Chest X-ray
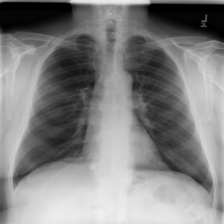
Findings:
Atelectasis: negative
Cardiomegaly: negative
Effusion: negative
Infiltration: negative
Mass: negative
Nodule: negative
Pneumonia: negative
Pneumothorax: negative
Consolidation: negative
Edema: negative
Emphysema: negative
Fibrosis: negative
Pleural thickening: negative
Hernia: negative